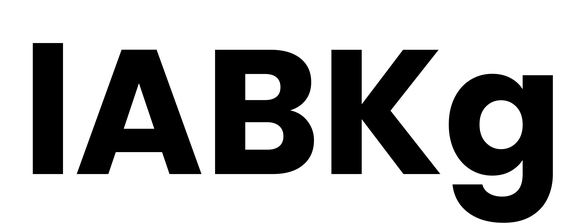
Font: Poppins-Bold